Aerial crown-view tile of a tropical tree (Barro Colorado Island, Panama), acquired 20241014:
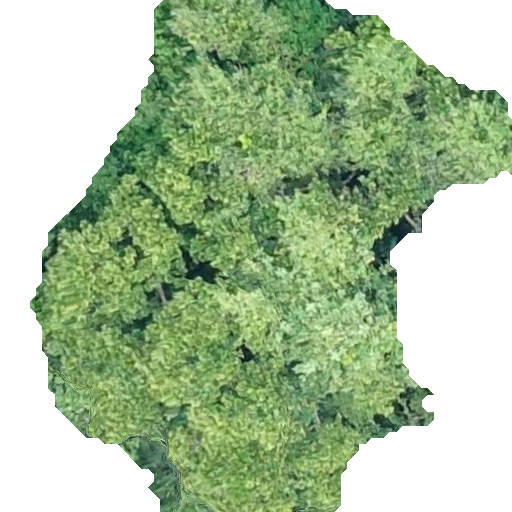
Species: Anacardium excelsum
GBIF accepted scientific name: Anacardium excelsum
Crown area: 264.104 m²